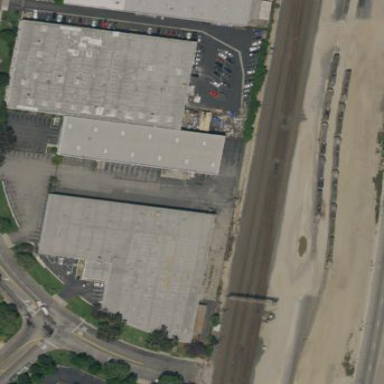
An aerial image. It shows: Warehouse.